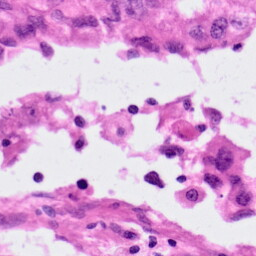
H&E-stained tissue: Lung